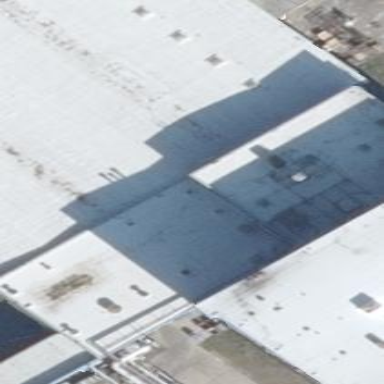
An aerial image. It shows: Building with flat grey roof.